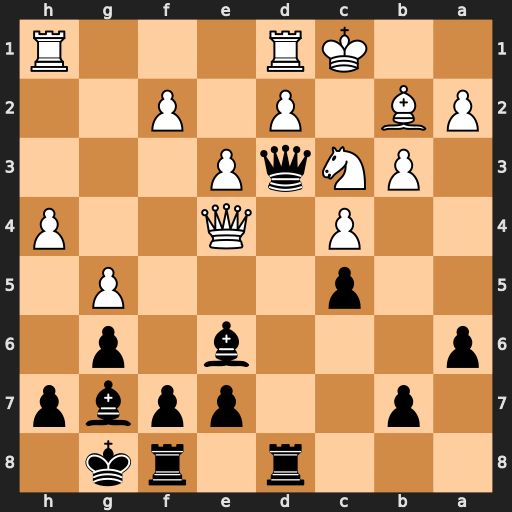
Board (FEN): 3r1rk1/1p2ppbp/p3b1p1/2p3P1/2P1Q2P/1PNqP3/PB1P1P2/2KR3R
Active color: b
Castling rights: -
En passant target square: -
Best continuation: Bxc3 Qxd3 Bxb2+ Kc2 Rxd3